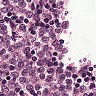
Metastatic tissue present: yes